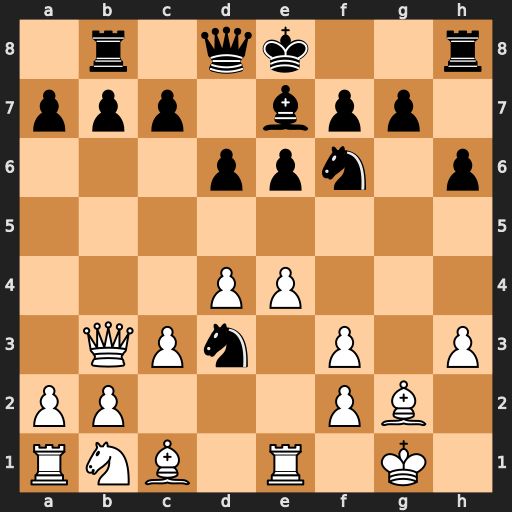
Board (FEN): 1r1qk2r/ppp1bpp1/3ppn1p/8/3PP3/1QPn1P1P/PP3PB1/RNB1R1K1
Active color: w
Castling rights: k
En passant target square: -
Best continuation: Qb5+ c6 Qxd3